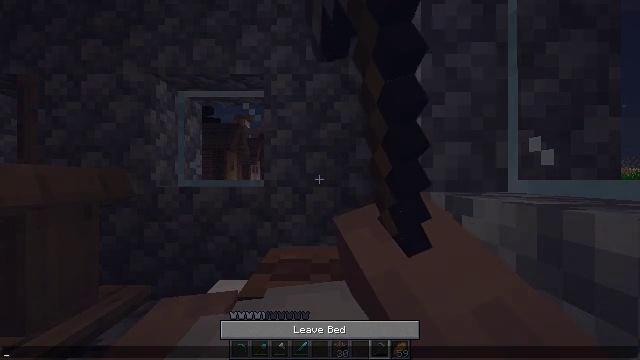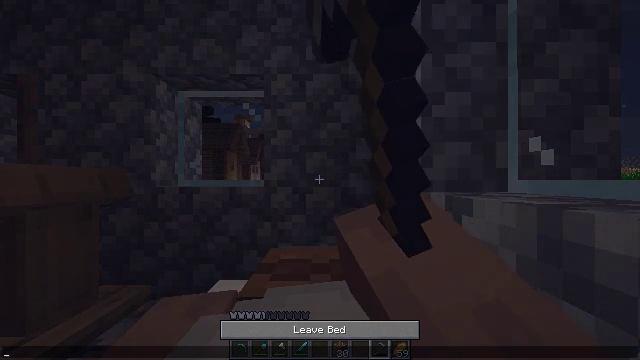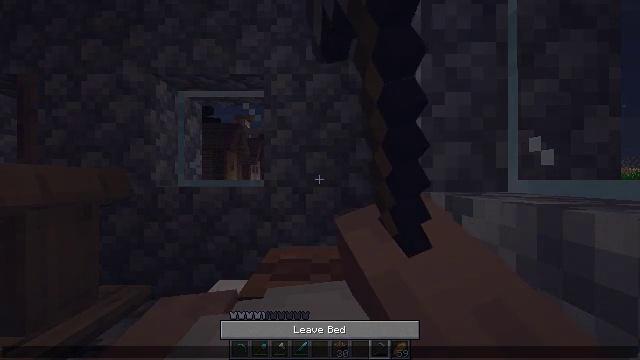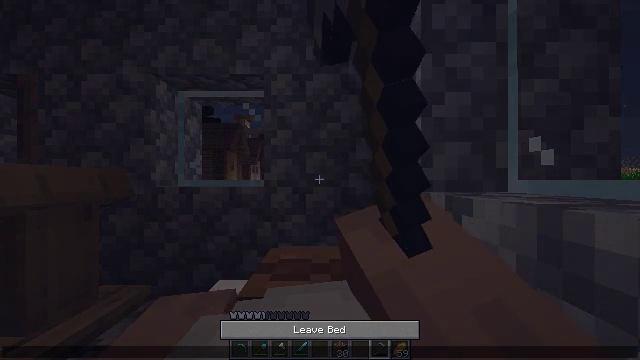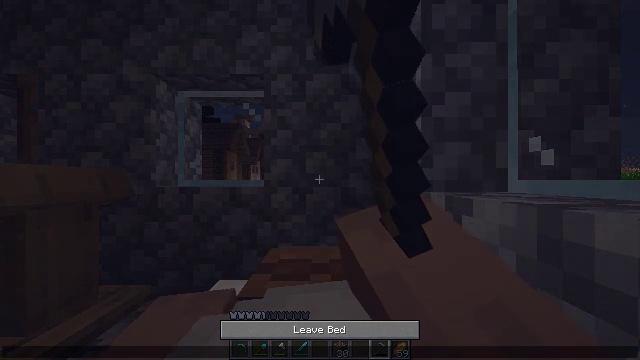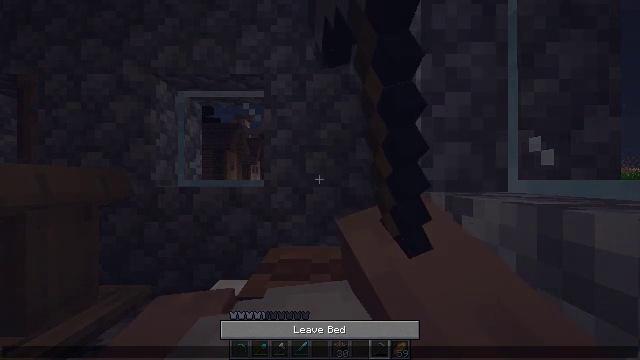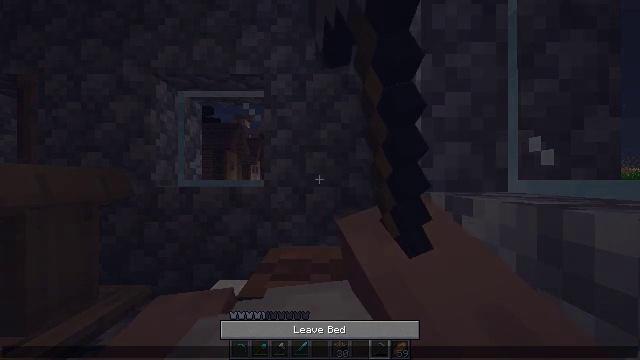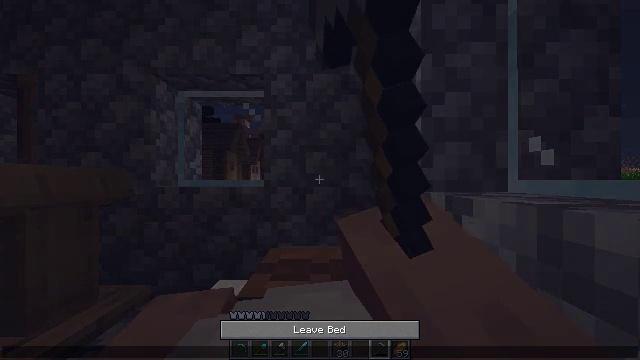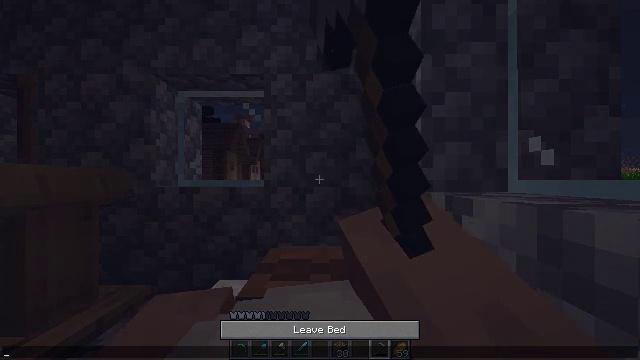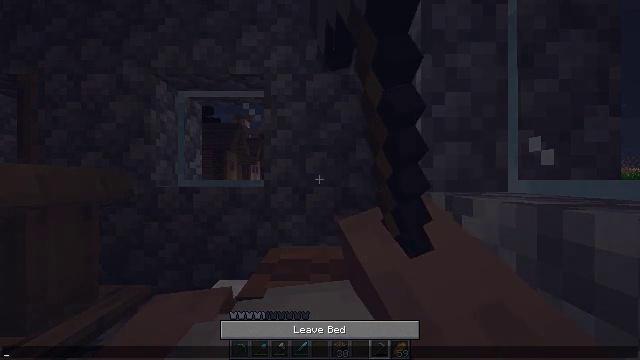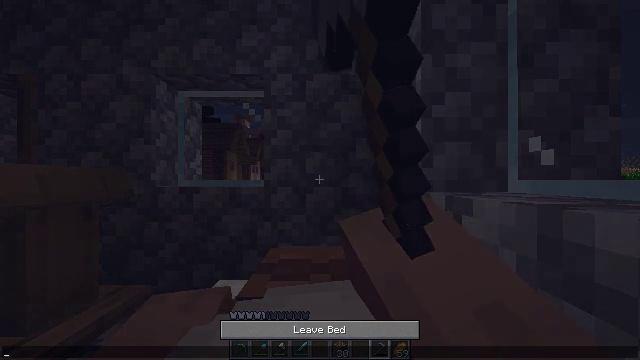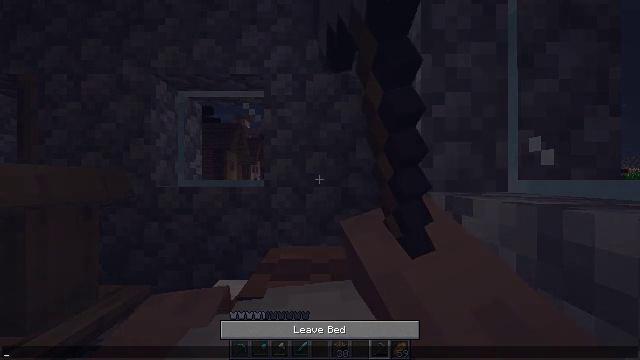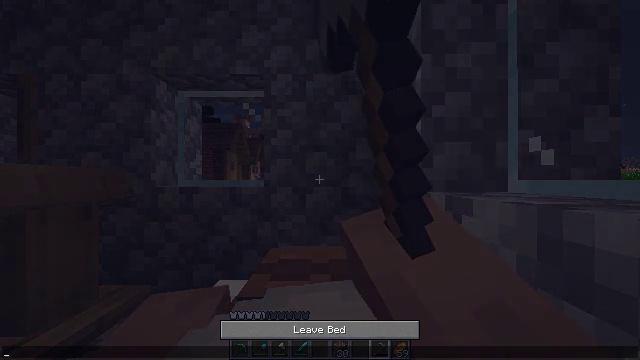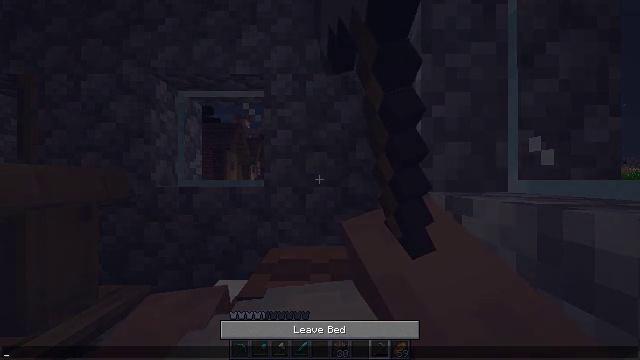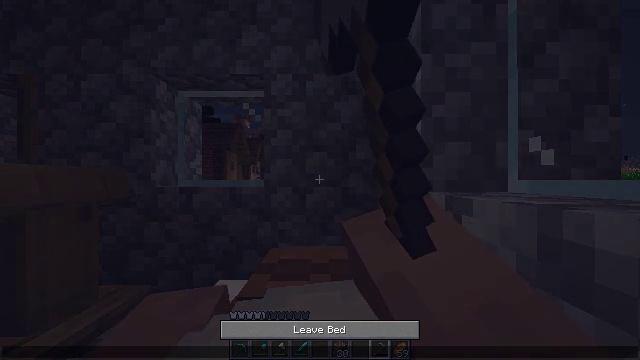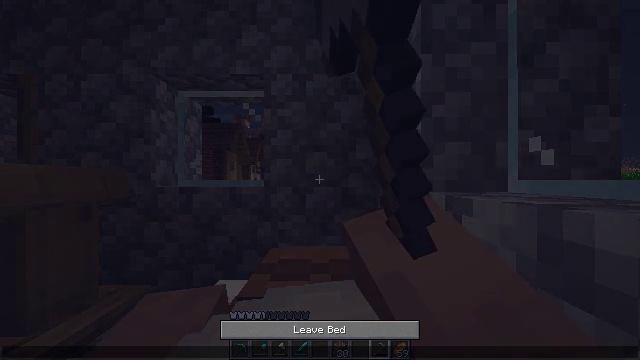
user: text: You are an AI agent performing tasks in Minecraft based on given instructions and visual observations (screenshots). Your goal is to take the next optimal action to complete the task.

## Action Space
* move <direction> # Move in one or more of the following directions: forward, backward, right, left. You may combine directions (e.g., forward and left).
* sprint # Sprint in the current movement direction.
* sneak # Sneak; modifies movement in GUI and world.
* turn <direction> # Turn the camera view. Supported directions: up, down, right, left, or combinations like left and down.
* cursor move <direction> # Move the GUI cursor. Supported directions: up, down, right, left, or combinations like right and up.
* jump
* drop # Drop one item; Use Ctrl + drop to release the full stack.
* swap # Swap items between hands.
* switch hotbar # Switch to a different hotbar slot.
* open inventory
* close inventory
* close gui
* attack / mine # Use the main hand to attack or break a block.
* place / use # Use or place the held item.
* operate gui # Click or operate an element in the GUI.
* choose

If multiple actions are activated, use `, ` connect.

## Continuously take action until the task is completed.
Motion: motion action
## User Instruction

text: Mine the sugar cane near rivers.
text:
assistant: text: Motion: no_op
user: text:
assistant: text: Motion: no_op
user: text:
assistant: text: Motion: no_op
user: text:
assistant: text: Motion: no_op
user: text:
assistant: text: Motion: no_op
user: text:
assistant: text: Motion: no_op
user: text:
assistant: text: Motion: no_op
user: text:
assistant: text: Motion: no_op
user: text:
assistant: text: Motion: no_op
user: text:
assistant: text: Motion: no_op
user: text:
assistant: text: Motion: no_op
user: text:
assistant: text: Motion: no_op
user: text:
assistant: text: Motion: no_op
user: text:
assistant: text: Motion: no_op
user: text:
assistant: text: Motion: no_op
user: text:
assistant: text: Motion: no_op
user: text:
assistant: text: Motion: no_op
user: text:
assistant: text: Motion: no_op
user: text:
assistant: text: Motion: no_op
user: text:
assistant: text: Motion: no_op
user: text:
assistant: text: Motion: no_op
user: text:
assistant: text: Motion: no_op
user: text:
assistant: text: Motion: no_op
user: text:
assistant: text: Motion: no_op
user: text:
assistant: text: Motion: no_op
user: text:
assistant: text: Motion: no_op
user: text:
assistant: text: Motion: no_op
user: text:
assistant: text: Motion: no_op
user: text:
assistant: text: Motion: no_op
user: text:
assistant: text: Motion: no_op